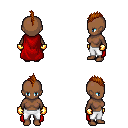
a pixel art fantasy rpg character, female body template, human, dark skin, red cape, white pants, brunette mohawk hairstyle, gold gloves, four views (front, back, left, right), 2x2 character sprite sheet, small pixel art, hard edges, no anti-aliasing